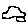
Label: car